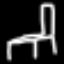
Label: chair